Question: I been facing this problem for a long time and still have yet to solve it. As you can see in the image:

The window's name is something like "-ka" BUT my program clearly named the window as "My Image".
I am now already doing more adavance stuff like splitting of image, etc, but my project supervisor asking me about this, yet I do not know the reason behind it. Can anyone help? Thanks.
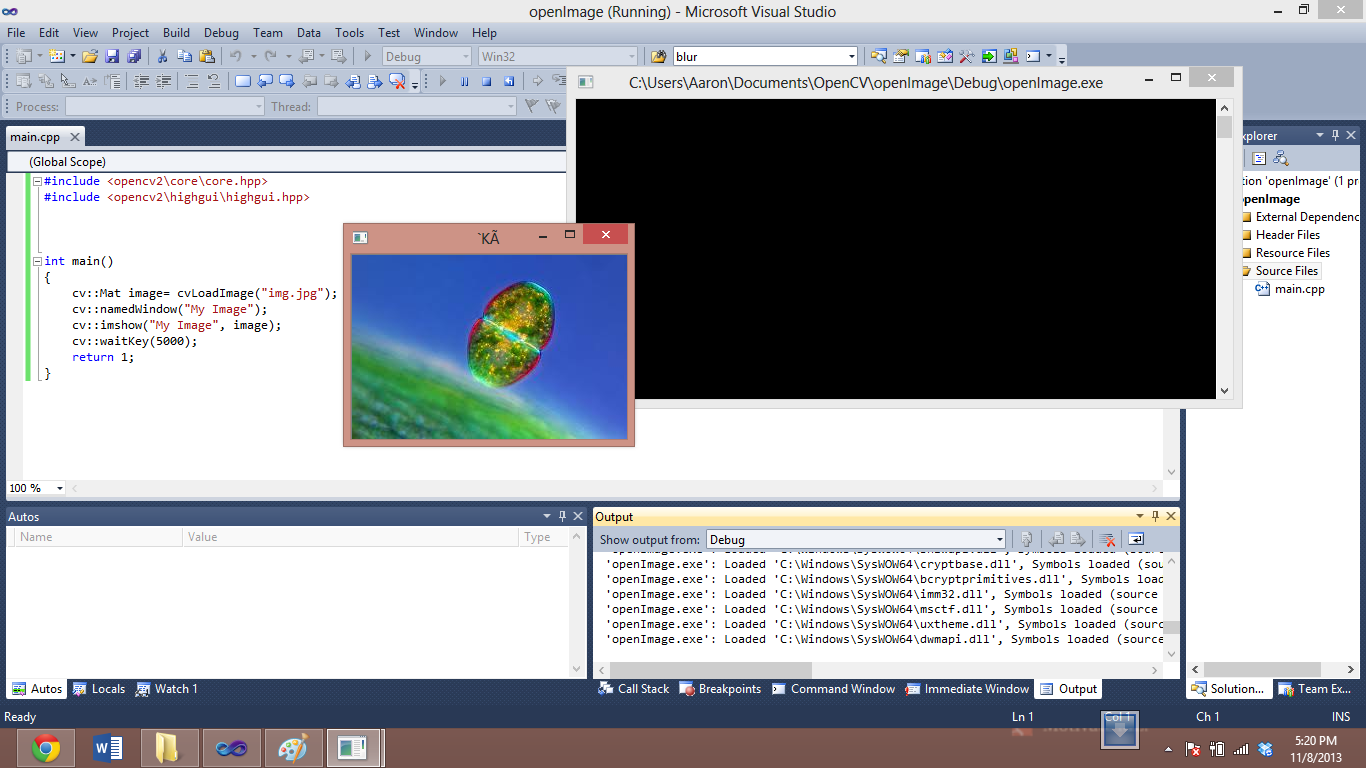
Answer: Just in case anyone have such problem in the future and see this post, The reason was caused by it running in debug mode rather than release mode. Peace.